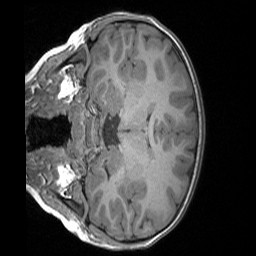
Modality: T1w
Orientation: coronal
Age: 9
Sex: female
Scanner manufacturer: siemens
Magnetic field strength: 3 T
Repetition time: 1.65 s
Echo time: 0.00203 s